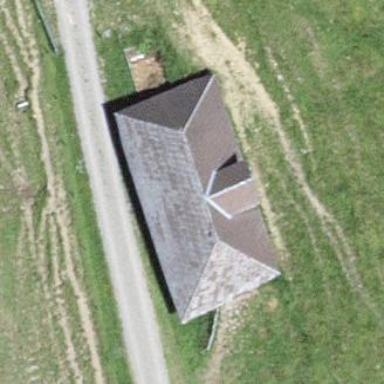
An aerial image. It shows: Farm auxiliary building.